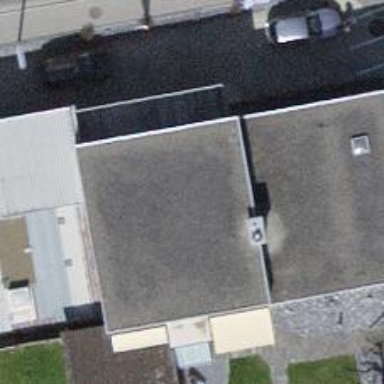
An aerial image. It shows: Car shop.